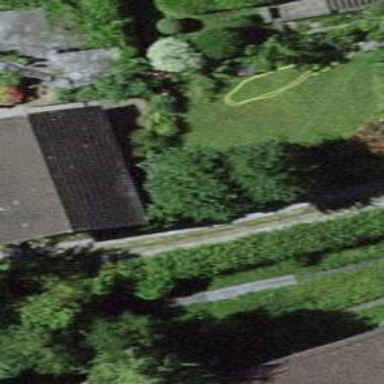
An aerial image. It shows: Group of garages.